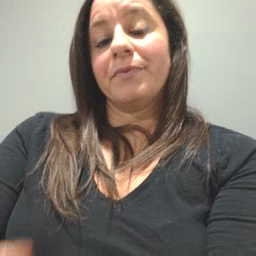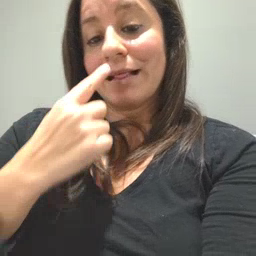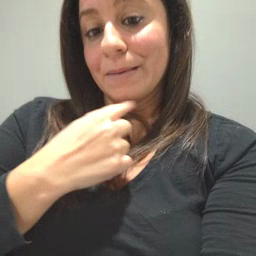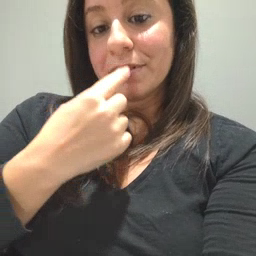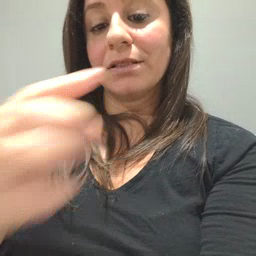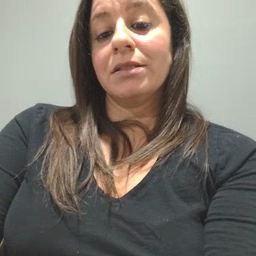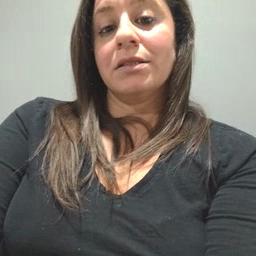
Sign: lips